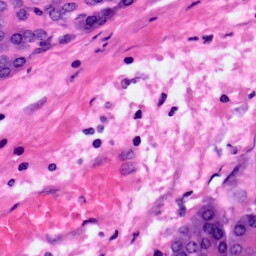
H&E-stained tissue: Pancreatic